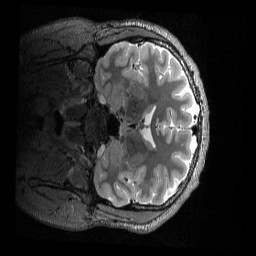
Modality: T2w
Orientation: coronal
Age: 36
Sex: male
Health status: ill
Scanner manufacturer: siemens
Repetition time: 3.2 s